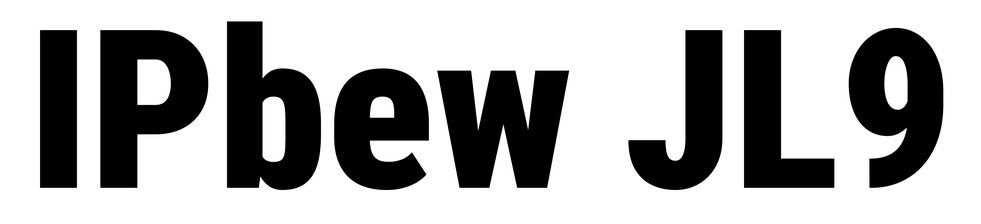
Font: Roboto_Condensed_Black